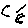
Label: moon